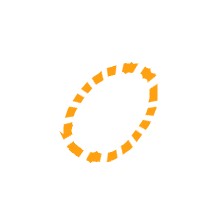
Shape: circle